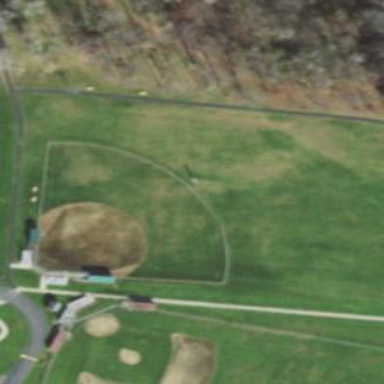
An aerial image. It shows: Baseball pitch for leisure and sports activities.